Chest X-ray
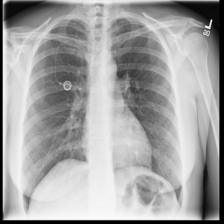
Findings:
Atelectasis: negative
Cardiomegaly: negative
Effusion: negative
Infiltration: negative
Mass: negative
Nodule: negative
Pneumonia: negative
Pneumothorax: negative
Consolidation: negative
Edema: negative
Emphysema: negative
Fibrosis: negative
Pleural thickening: negative
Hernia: negative